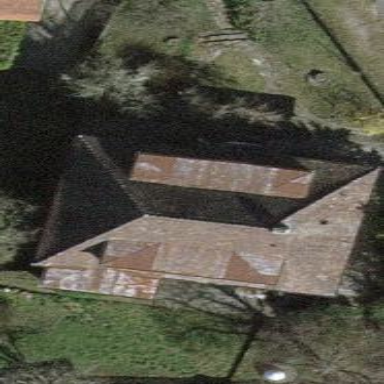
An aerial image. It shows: Building with half-hipped roof shape.